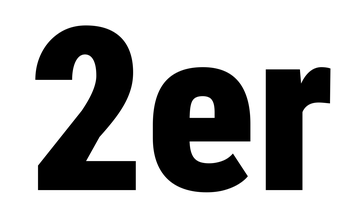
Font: Roboto_Condensed_Black